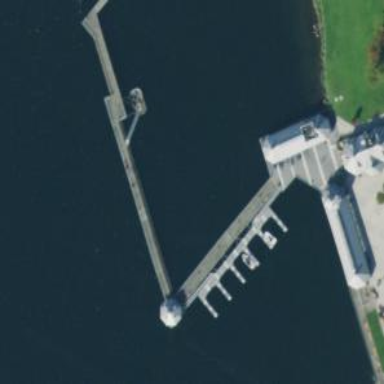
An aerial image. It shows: Man-made pier.